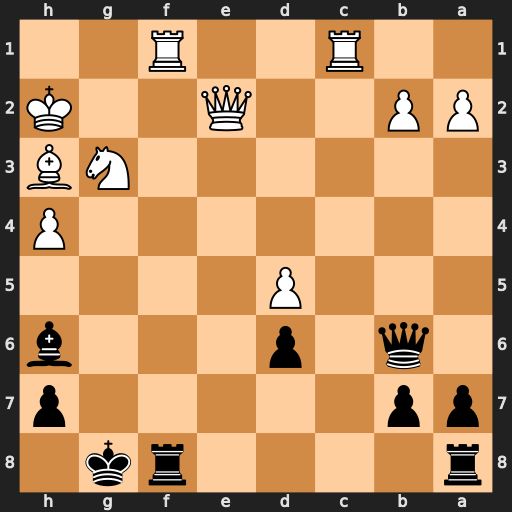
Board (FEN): r4rk1/pp5p/1q1p3b/3P4/7P/6NB/PP2Q2K/2R2R2
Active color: b
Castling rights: -
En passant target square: -
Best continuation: Bxc1 Be6+ Kh8